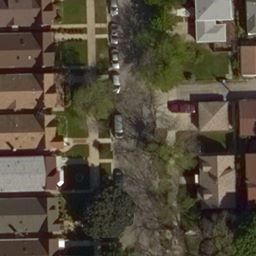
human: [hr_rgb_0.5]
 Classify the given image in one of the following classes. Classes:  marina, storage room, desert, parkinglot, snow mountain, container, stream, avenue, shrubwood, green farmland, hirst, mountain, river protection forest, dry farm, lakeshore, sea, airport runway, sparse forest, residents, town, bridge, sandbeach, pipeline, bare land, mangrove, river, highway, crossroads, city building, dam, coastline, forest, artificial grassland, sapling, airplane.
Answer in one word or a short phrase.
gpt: residents